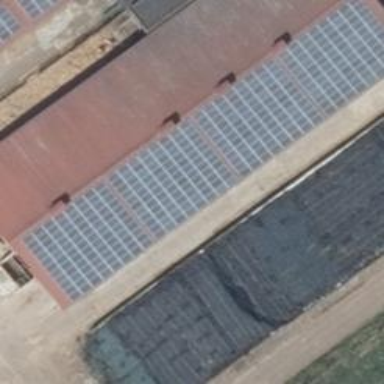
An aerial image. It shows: Solar photovoltaic panel generating electricity through small installation.